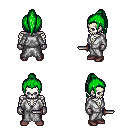
a pixel art fantasy rpg character, male body template, skeleton, white robe, gold greaves, green long topknot hairstyle, metal gloves, maroon shoes, dagger, four views (front, back, left, right), 2x2 character sprite sheet, small pixel art, hard edges, no anti-aliasing